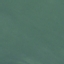
Land use / land cover class: SeaLake